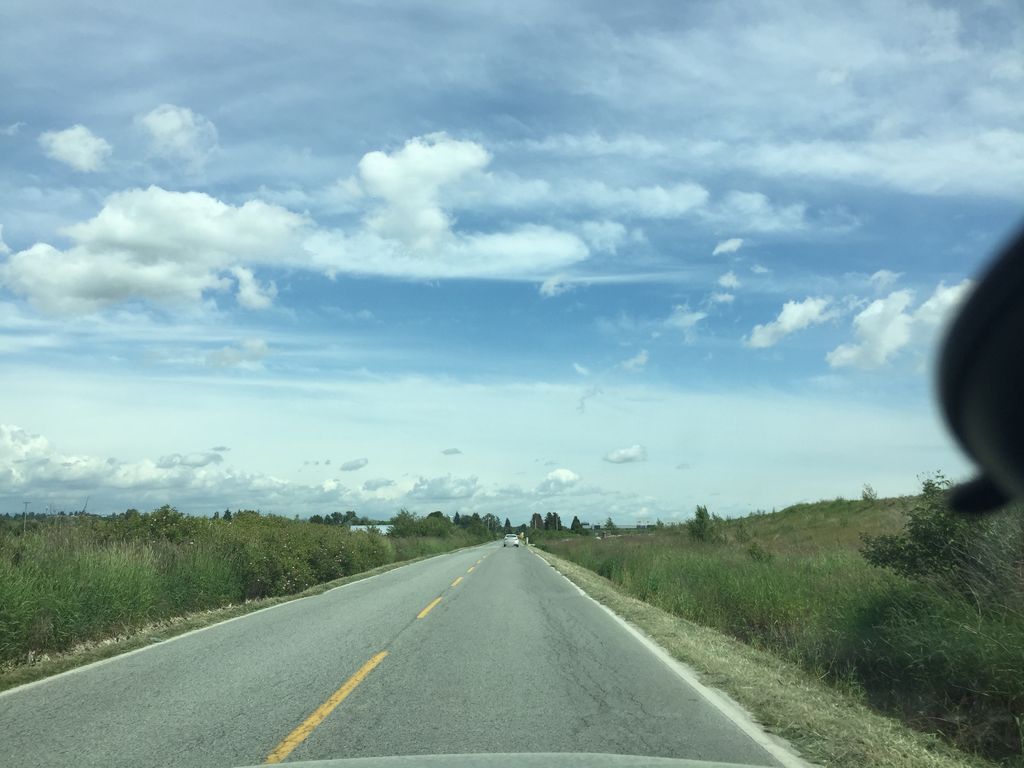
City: vancouver